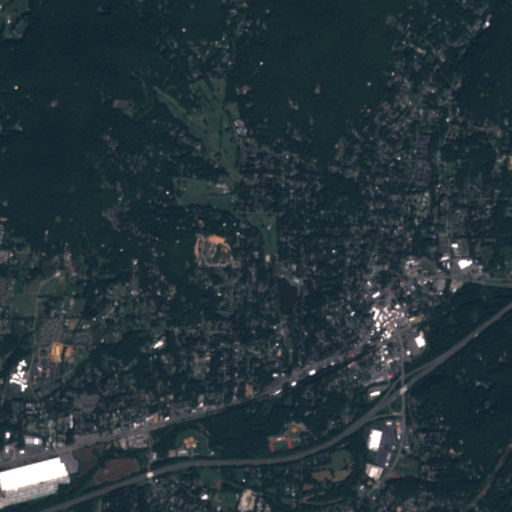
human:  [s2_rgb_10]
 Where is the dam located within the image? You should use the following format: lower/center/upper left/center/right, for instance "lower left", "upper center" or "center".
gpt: The dam is located in the center of the image.
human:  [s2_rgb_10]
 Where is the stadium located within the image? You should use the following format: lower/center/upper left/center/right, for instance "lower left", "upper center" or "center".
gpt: The stadium is located in the lower center of the image.
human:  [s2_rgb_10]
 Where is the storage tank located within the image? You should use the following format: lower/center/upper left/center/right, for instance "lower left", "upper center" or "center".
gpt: The storage tank is located in the lower left of the image.
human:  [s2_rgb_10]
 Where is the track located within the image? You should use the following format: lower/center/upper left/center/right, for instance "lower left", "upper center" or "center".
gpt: The track is located in the lower center of the image.
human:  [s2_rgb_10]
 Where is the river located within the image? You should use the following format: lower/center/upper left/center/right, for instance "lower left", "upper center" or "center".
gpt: The river is located in the lower of the image.
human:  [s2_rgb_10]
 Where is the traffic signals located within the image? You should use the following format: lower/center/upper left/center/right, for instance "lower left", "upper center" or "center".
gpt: The traffic signals is located in the lower right of the image.
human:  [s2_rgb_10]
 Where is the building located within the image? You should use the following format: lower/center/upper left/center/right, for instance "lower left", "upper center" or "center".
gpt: There is no building in the image.